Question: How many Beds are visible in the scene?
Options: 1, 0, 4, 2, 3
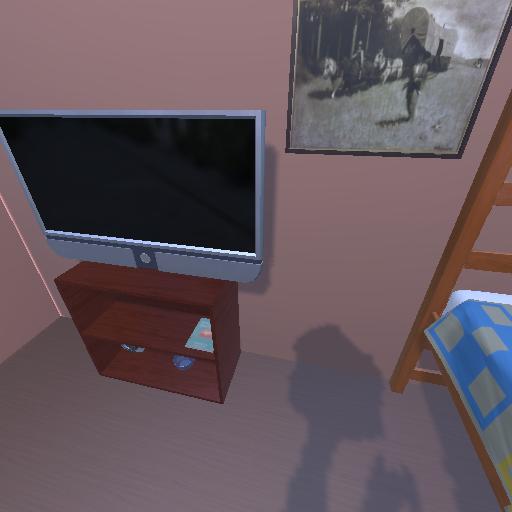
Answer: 1